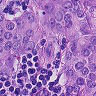
Metastatic tissue present: yes